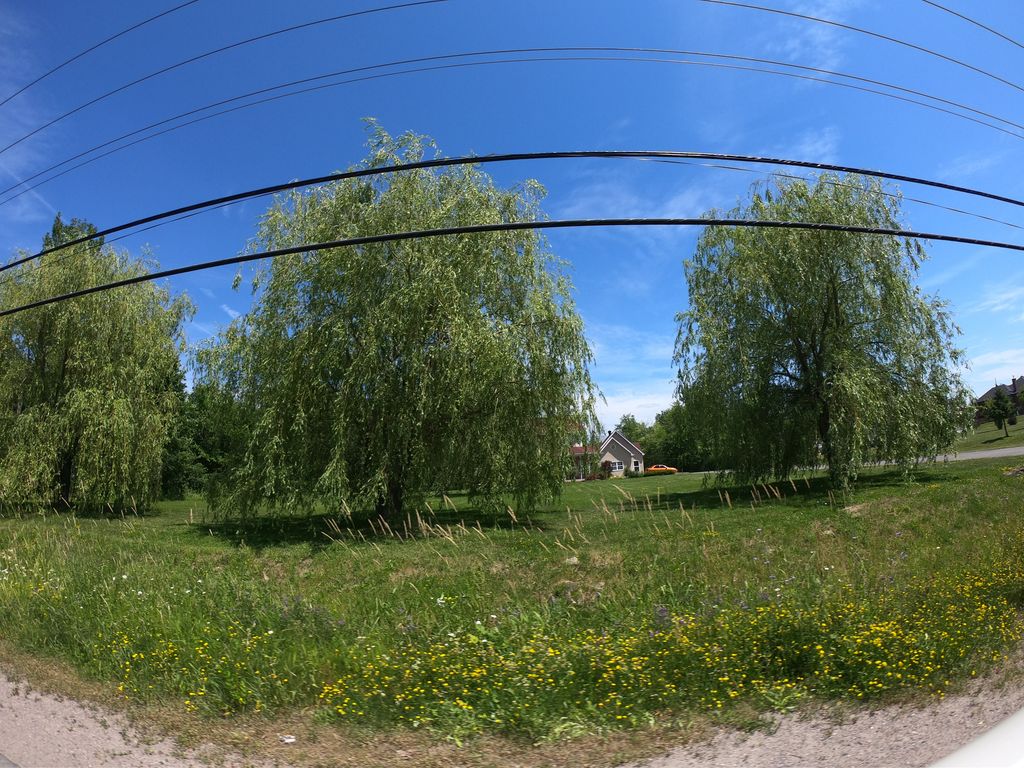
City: ottawa-gatineau